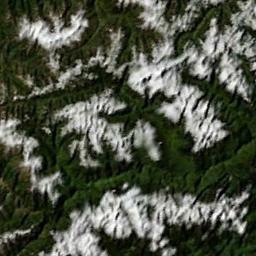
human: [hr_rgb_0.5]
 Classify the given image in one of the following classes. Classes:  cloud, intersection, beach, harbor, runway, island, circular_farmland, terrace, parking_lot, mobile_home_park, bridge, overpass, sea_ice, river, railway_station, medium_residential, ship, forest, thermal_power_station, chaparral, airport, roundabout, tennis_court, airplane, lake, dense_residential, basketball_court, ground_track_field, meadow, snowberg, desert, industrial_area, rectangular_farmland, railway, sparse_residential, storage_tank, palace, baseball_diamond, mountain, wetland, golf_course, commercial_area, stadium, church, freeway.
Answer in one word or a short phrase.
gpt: snowberg